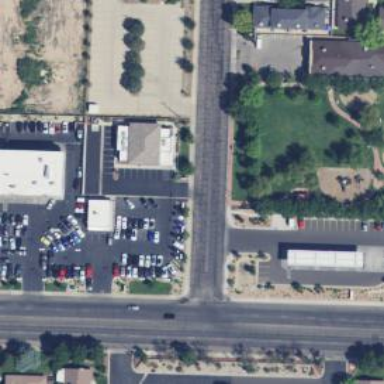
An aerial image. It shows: Veterinary facility.